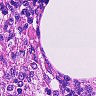
Metastatic tissue present: no